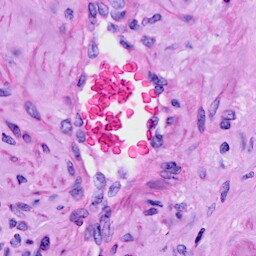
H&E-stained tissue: Cervix